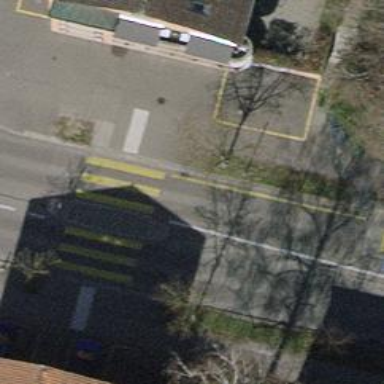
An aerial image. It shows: Uncontrolled zebra crossing with pedestrian island.